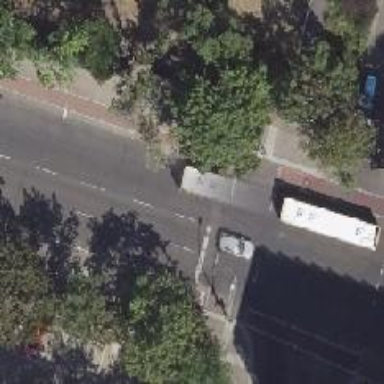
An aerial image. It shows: Tertiary road with asphalt surface. There are separate sidewalks and cycle track. The road has lane markings. No stopping is allowed for parking on both sides.